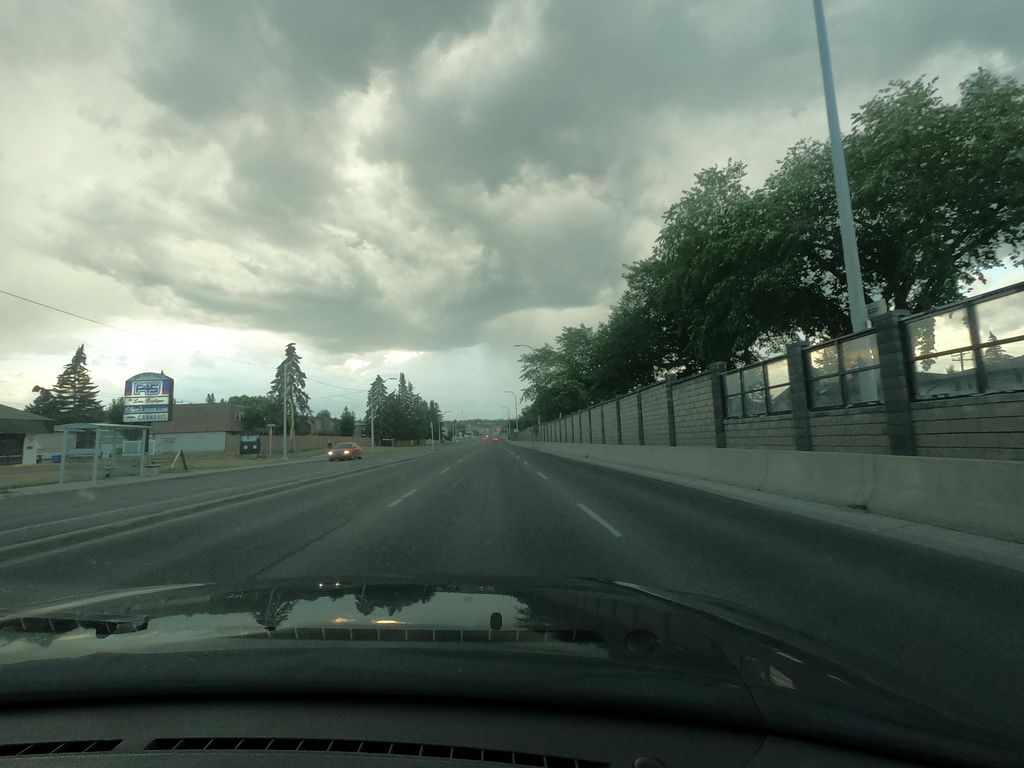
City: calgary